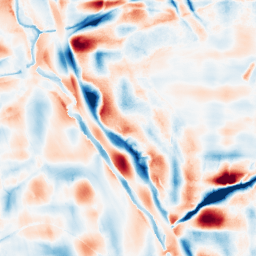
Category: wavelet
Decomposition family: wavelet_dwt
Decomposition parameters: wavelet: sym4
level: 5
Upsampling method: bicubic
Upsampling parameters: scale: 8
Upsampling scale: 8